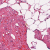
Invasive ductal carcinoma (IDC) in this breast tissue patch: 0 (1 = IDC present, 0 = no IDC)